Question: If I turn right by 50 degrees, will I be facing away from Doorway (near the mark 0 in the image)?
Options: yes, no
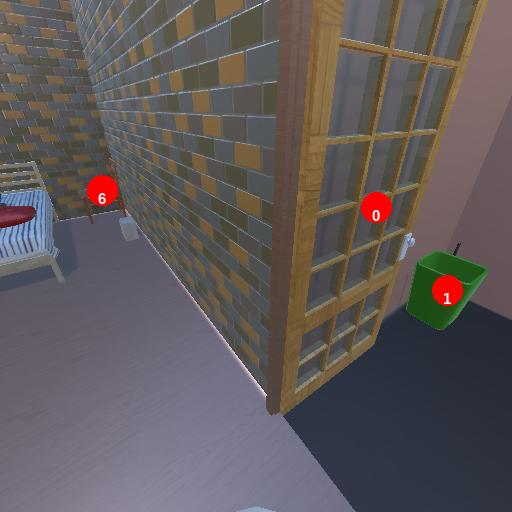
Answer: yes